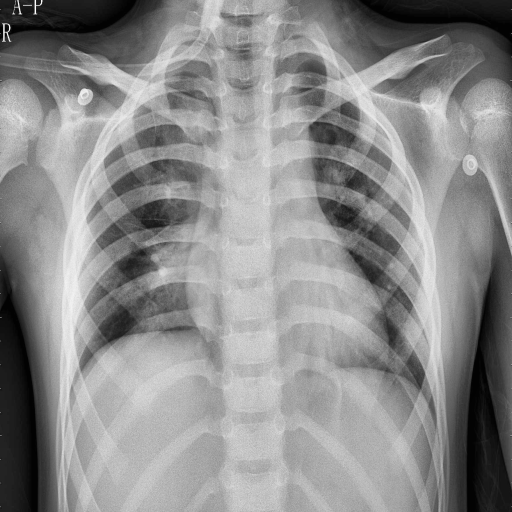
Finding: PNEUMONIA